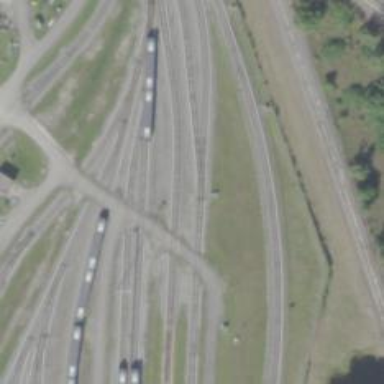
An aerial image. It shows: Electrified rail passing through service yard.